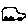
Label: car